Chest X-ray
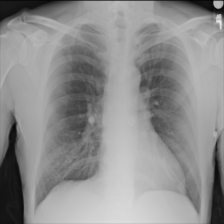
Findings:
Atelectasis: negative
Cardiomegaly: negative
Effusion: negative
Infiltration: negative
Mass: negative
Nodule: negative
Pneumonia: negative
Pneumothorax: negative
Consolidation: negative
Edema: negative
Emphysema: negative
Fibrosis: negative
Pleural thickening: negative
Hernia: negative